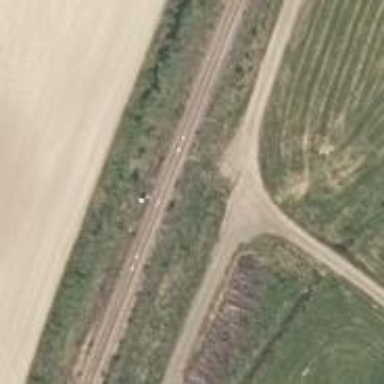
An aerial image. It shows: Railway signal.